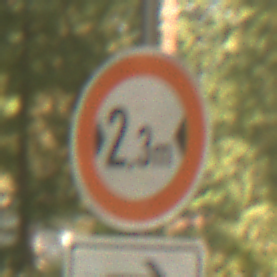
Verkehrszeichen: TatsaechlicheBreite2Komma3
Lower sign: RichtungsangabeDurchPfeile5
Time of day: Midday
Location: Outdoor (Nature)
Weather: PartlyCloudy
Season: NotSpecified
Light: Natural